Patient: sex F, age 68
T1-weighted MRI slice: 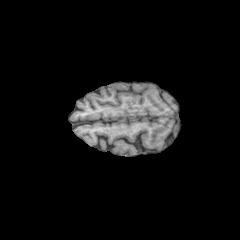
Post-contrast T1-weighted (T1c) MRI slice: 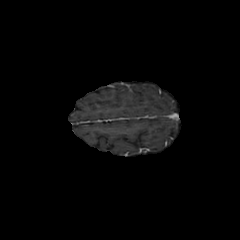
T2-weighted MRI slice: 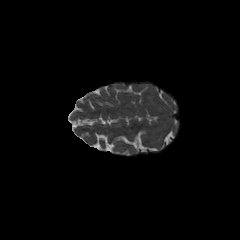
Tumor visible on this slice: no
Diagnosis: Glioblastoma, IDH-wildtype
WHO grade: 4